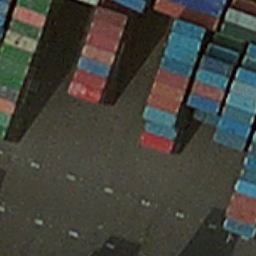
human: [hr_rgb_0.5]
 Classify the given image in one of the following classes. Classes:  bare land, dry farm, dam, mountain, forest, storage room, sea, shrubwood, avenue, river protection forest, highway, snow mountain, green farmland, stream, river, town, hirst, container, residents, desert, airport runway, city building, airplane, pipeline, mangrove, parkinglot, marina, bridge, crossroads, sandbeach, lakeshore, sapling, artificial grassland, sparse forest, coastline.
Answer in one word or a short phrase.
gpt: container